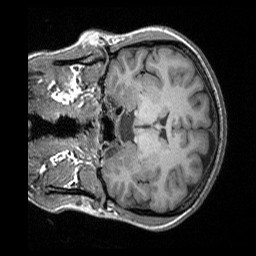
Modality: T1w
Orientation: coronal
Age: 28
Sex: female
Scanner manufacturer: siemens
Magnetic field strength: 3 T
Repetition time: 1.9 s
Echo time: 0.00252 s